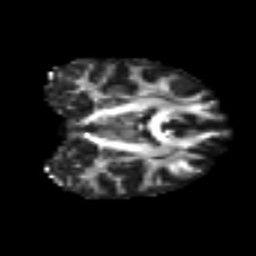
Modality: FA
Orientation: coronal
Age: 36
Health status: ill
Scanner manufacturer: philips
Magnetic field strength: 3 T
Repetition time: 9 s
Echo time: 0.127 s